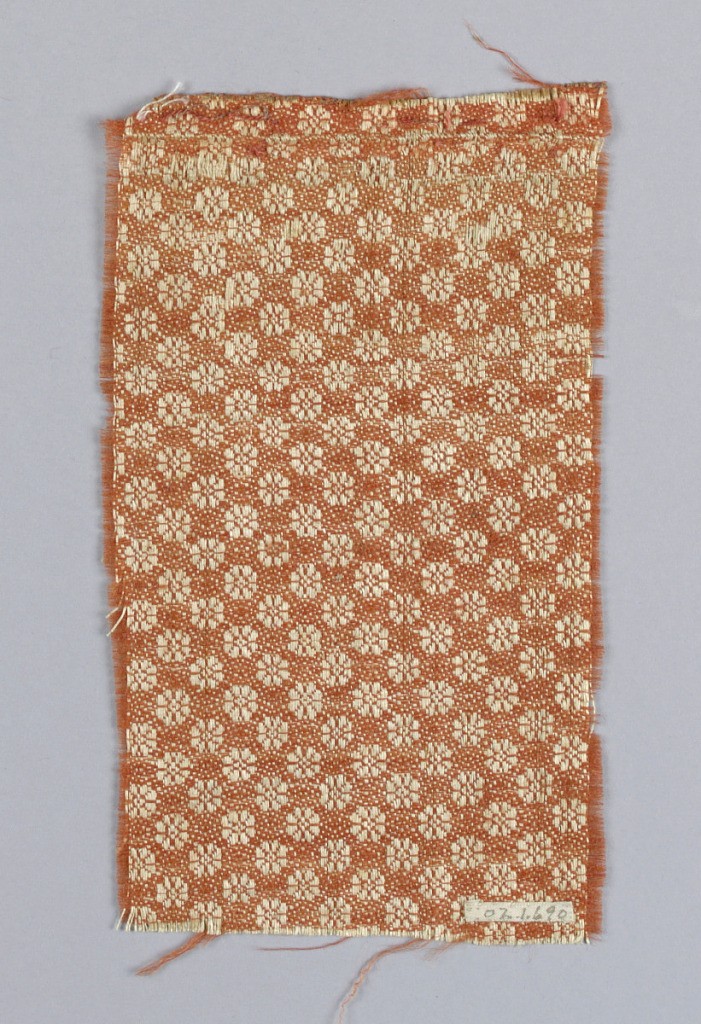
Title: Fragment
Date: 17th century
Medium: wool, linen Technique: plain weave with floats
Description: Simple floral forms in orange and white reversible fabric.